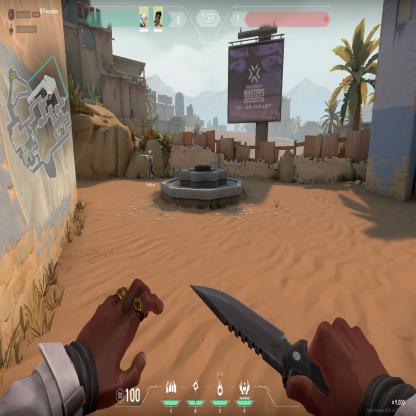
Label: teammate